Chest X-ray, PA view. Patient: 31 years old, sex M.
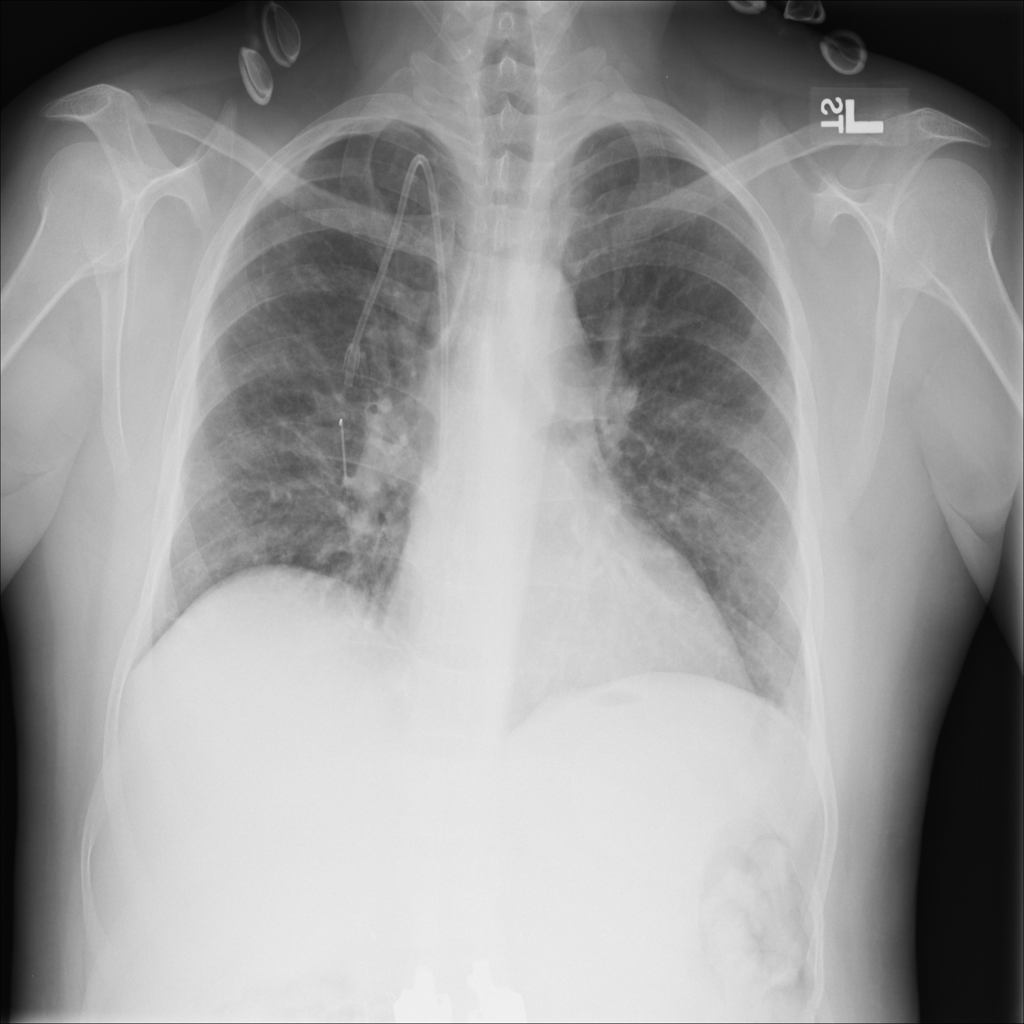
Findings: No Finding